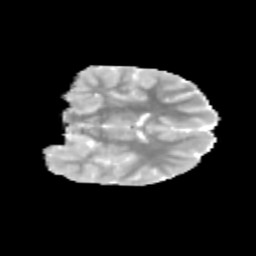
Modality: MD
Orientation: coronal
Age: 11
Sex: female
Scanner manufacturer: siemens
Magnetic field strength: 3 T
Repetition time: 3.8 s
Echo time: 0.07 s